Interaction volume radius: 5 \u00c5
Interaction volume height: 25 \u00c5
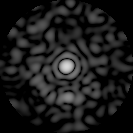
Disorder parameter: 0.8459